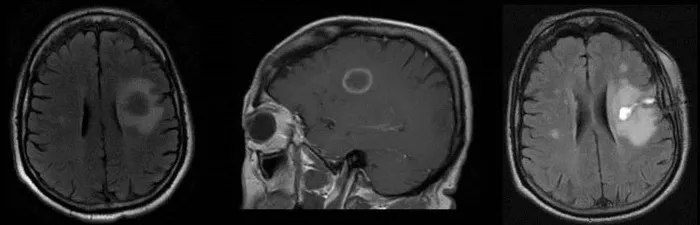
Left image: axial T2 FLAIR showing 2 cm x 2.3 cm left frontal mass with substantial edema. Middle image: sagittal T1 post-contrast image showing contrast enhancement in a "ring-like" pattern. Right image: axial T2 FLAIR showing residual changes consistent with partial resection of the previous ring-enhancing left frontal mass.
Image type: radiology (mri)